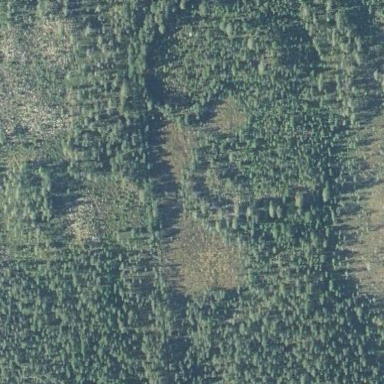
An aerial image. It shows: Patch of scrub vegetation.